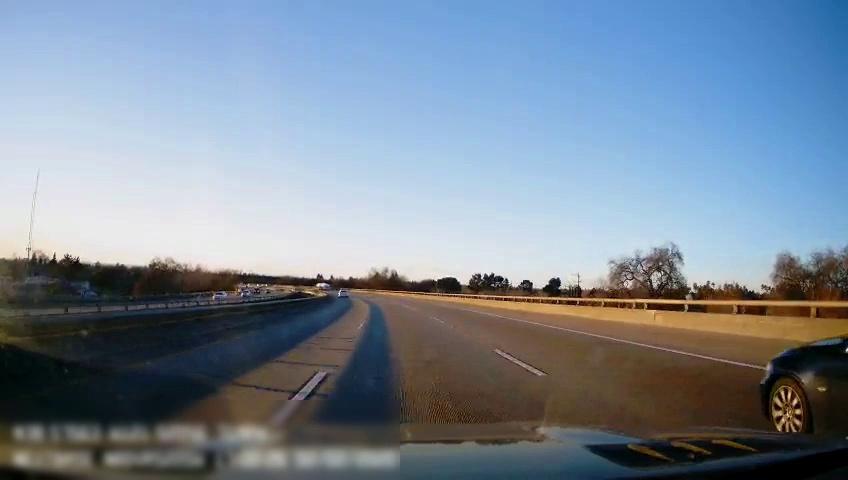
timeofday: Day
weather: Sunny
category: Drivable Space
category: Drivable Space
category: Vehicles | Car
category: Vehicles | Car
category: Vehicles | Truck
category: Vehicles | Car
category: Vehicles | Car
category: Lanes | Current Lane
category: Lanes | Current Lane
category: Lanes | Alternate Lane